Question: I have the following code.
'''
<?xml version="1.0" encoding="utf-8"?>
<layer-list xmlns:android="http://schemas.android.com/apk/res/android" >
<item>
<rotate
android:fromDegrees="45"
android:toDegrees="45"
android:pivotX="100%"
android:pivotY="-50%"
>
<shape
android:shape="rectangle" >
<solid
android:color="@color/gray" />
</shape>
</rotate>
</item>
</layer-list>
'''
And I used this triangle as a background for the below imageView.
'''
<ImageView
android:id="@+id/imageView2"
android:layout_width="100dp"
android:layout_height="50dp"
android:layout_gravity="center"
android:layout_marginLeft="@dimen/activity_vertical_padding"
android:background="@drawable/you_tube"
android:scaleType="center"
android:src="@drawable/triangle" />
'''
I have got the below image. This working fine.
Now, I want to reduce the height of the triangle. Please help me. Thanks!
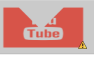
Answer: if you want to reduce the height of the triangle just increase 'android:pivotX' value.
for example in your 'shape.xml' file change from 'android:pivotX="100%"' to 'android:pivotX="120%"'